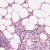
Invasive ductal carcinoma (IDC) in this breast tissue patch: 0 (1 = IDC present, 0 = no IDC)